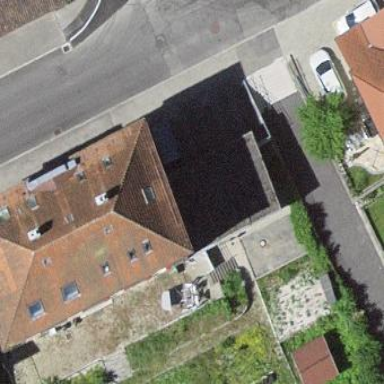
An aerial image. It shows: Garage.